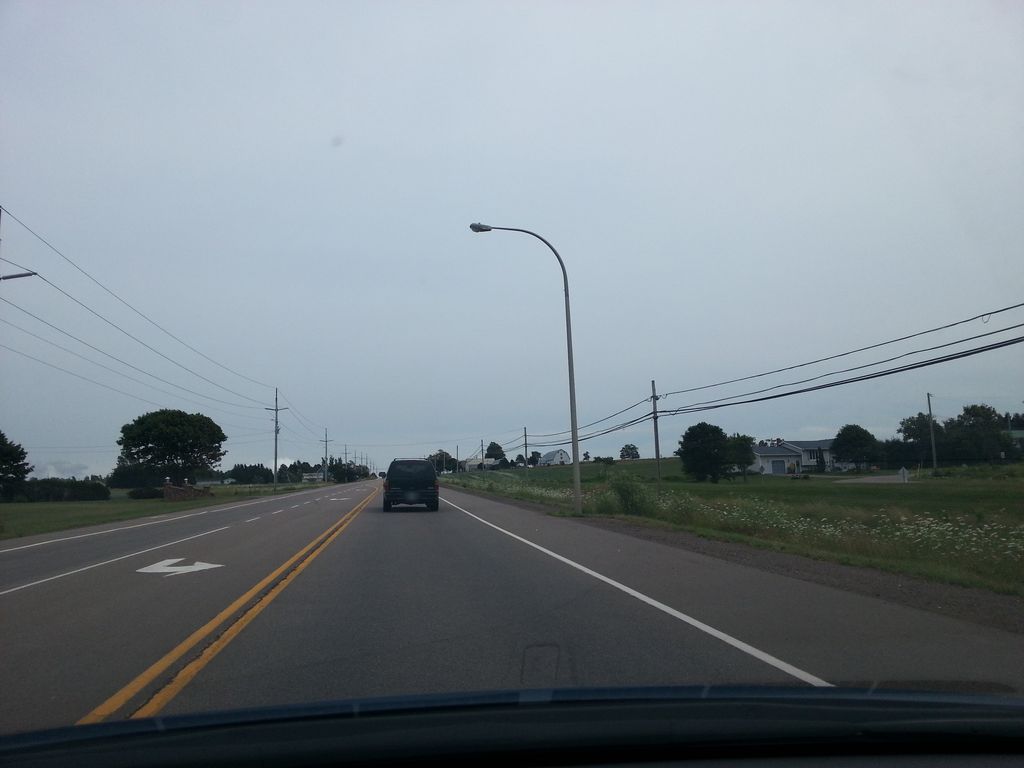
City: charlottetown